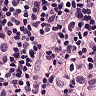
Metastatic tissue present: yes